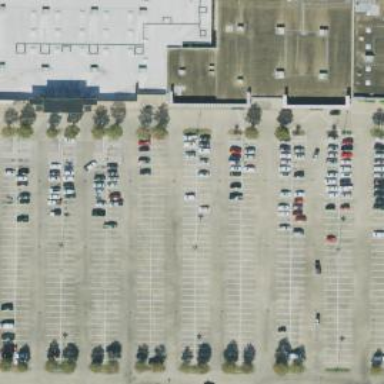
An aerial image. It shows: Parking space.